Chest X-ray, PA view. Patient: 59 years old, sex M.
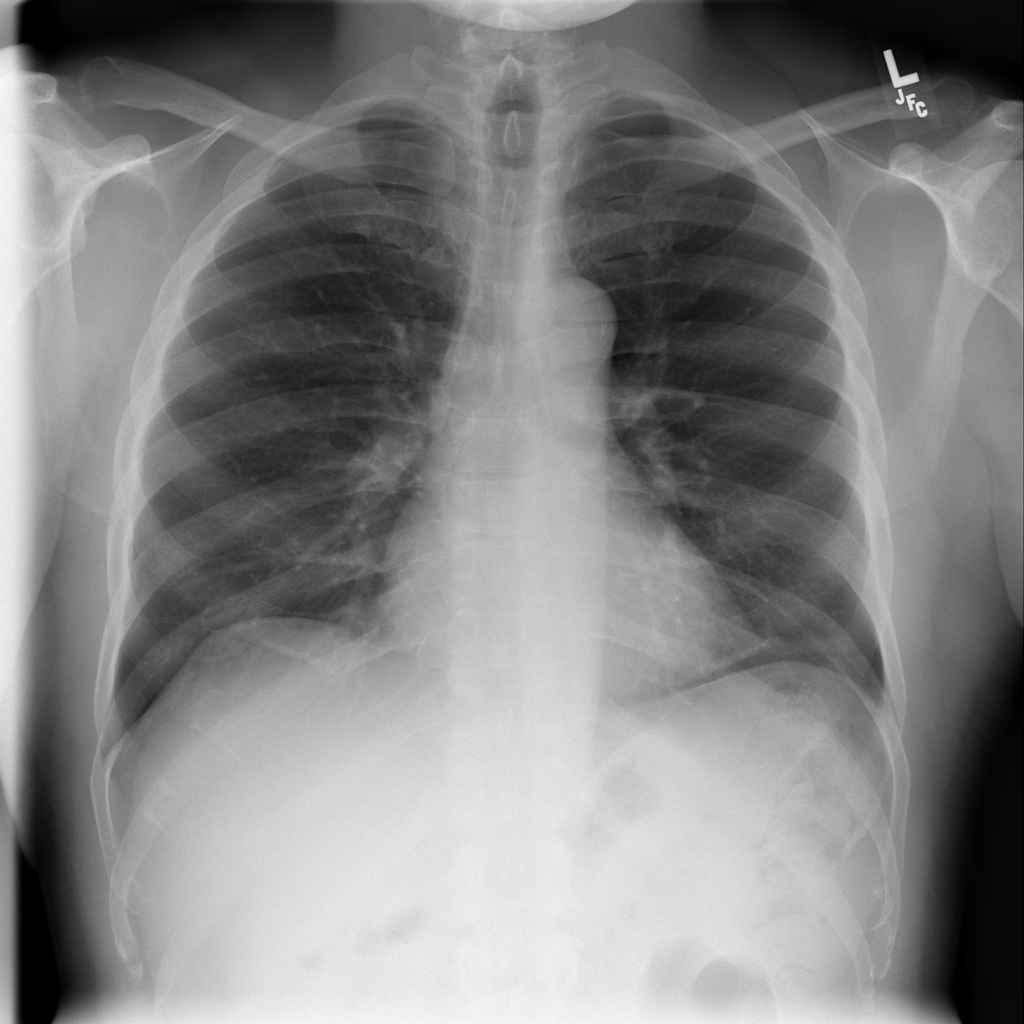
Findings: No Finding